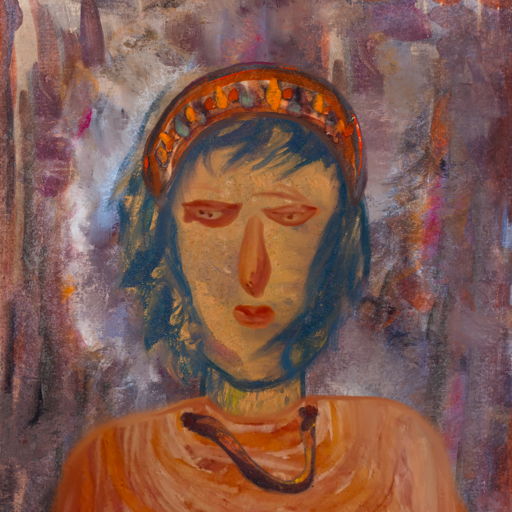
Background: Hypocrite, Head And Neck Front: In_The_Sun, Face Front: Pious_Lady, Bust: Pious_Lady, Hair Front: InTheSun, Head Accessory: Hypocrite, Second Necklace: Comrade, Necklace: Blank, Baby: Blank